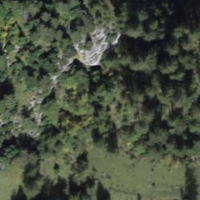
EUNIS habitat code: 23
Species observed at this site:
Neottia nidus-avis
Adenostyles alpina